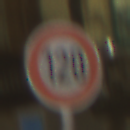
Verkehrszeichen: Geschwindigkeit120
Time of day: Night
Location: Outdoor (Urban)
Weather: PartlyCloudy
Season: NotSpecified
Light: Artificial